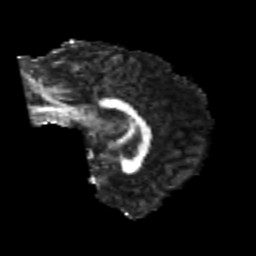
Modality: FA
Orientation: sagittal
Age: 23
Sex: male
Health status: healthy
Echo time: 0.074 s